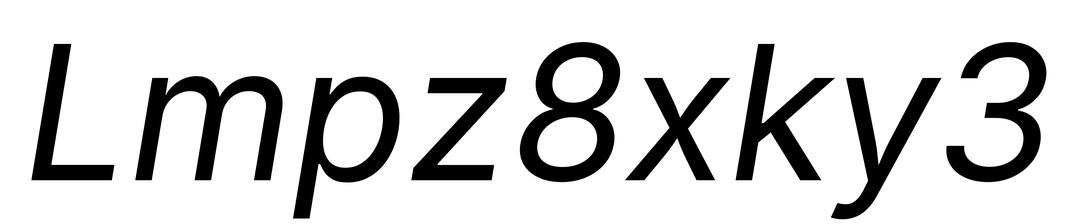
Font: Inter-Italic_Italic